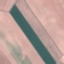
Land use / land cover: AnnualCrop